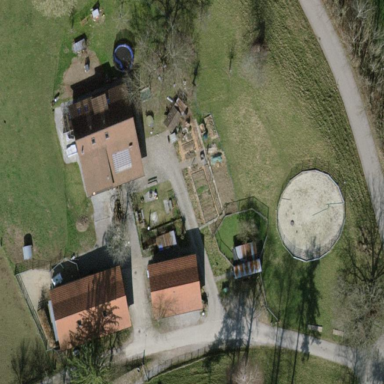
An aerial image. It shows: Farmyard area.